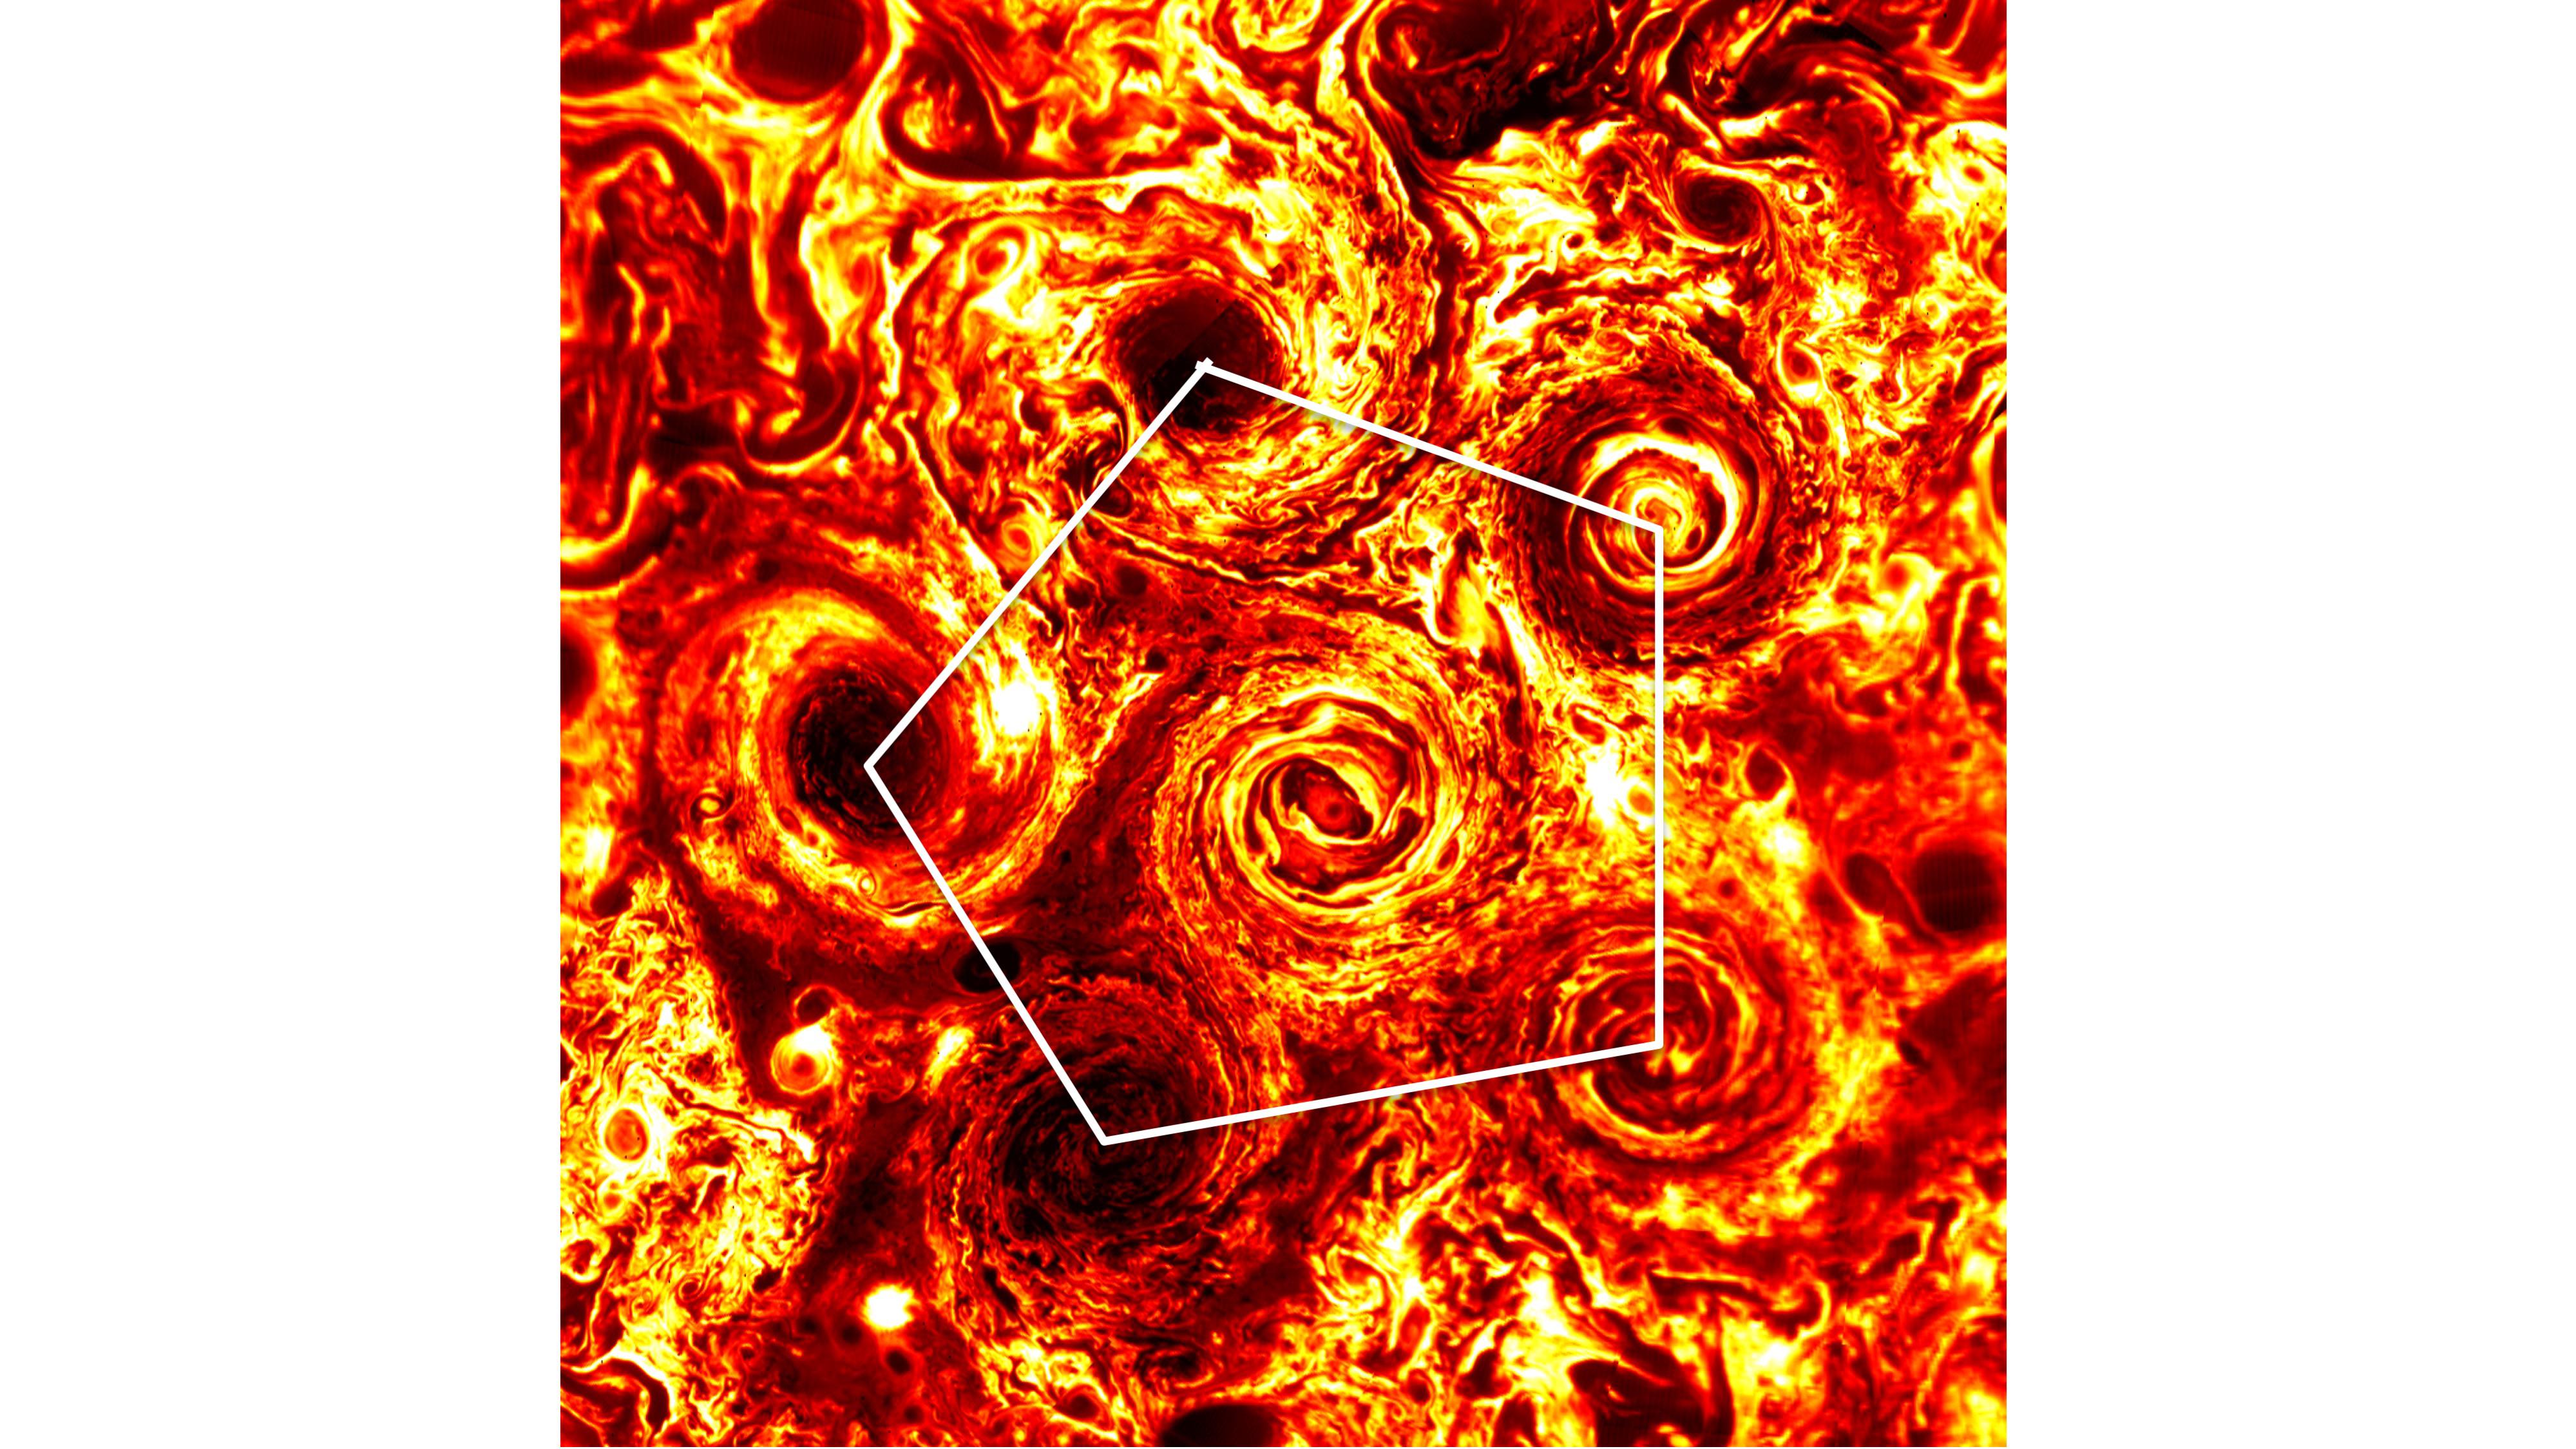
A Pentagon of Jovian Cyclones Juno, Jupiter